四年级 · 立体几何学
下图是一张长方形纸折起来以后的图形。已知 $\angle 2=50^{\circ}$, 则 $\angle 1=()^{\circ}$ 。

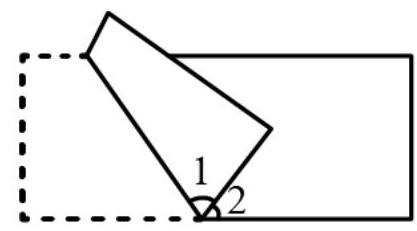
答案: 65【分析】长方形的边是线段, 可以看作一个平角, 大小为 $180^{\circ}, \angle 2$ 为折叠后形成的角, 则 $\angle 1$ 与虚线部分的角度数相等, 三个角之和等于 $180^{\circ}$ 。据此解答。【详解】 $\left(180^{\circ}-50^{\circ}ight) \div 2$$=130^{\circ} \div 2$ $=65^{\circ}$ $\angle 1=65^{\circ}$ 。【点睛】本题为较为典型的图形折叠问题, 明确折叠前为平角、折叠后重合部分角度相等是解答此题的关键。